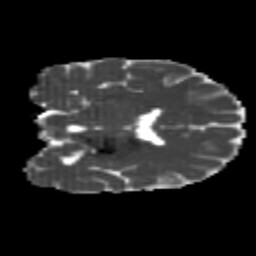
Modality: MD
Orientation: coronal
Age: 22
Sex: female
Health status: healthy
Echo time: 0.074 s